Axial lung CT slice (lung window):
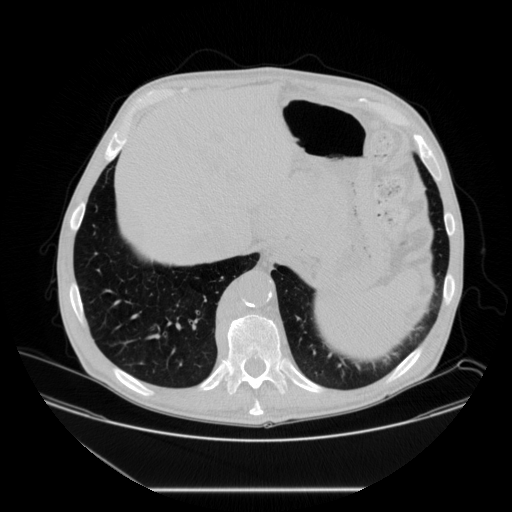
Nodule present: no